Question: I try to create a menu that streches its items to the window width. Could someone please tell me what I'm doing wrong? I know that this question has been asked before but I just don't know what's wrong with my code.
This is what I"m trying to achieve. The red is the window

<URL>
Javascript
'''
$(function(){
$(window).resize(function (e) {
setTimeout(function () {
resizeButtons();
}, 200);
});
resizeButtons();
});
function resizeButtons() {
var count = $("#menu").length;
var itemwidth = $(window).width / count;
$(".item").css("background", "blue");
$(".item").css("width", itemwidth);
}
'''
css
'''
.elementtop {
position: fixed;
top: 0;
}
.elementfooter {
position: fixed;
bottom: 0;
}
.elementright {
right: 0;
}
ul {
min-width:100%;
padding:0;
margin:0;
float:left;
list-style-type:none;
background: #000000;
}
li {
display:inline;
}
a {
overflow: hidden;
text-decoration:none;
color:white;
background-color:purple;
padding:0.2em 0.6em;
border-right:1px solid white;
}
'''
html
'''
<div>
<ul id="menu">
<li> <a href="#" class="item">
<span>Text text</span>
</a>
</li>
<li> <a href="#" class="item">
<span>Text2</span>
</a>
</li>
<li> <a href="#" class="item">
<span>Text3</span>
</a>
</li>
</ul>
</div>
'''
Thanks in advance.
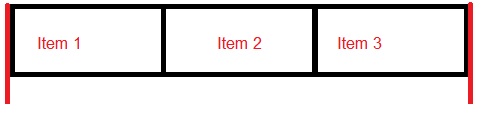
Answer: You have a couple errors in your jQuery code. You need to use 'width()' instead of 'width', as it is a function call. Also, you are not selecting menu items when you assign 'count', you are only selecting the '#menu'.
'''
function resizeButtons() {
var count = $("#menu .item").length;
var itemwidth = $(window).width();
itemwidth = itemwidth / count;
$(".item").css(
"width", itemwidth
);
}
'''
You also need to set 'display:inline-block' or 'display:block' on your anchors, so that you can affect the 'width'.
'''
a { display:inline-block; }
'''
<URL>
Note: You will also need to account for the padding, etc. on your menu items to get the proper result.